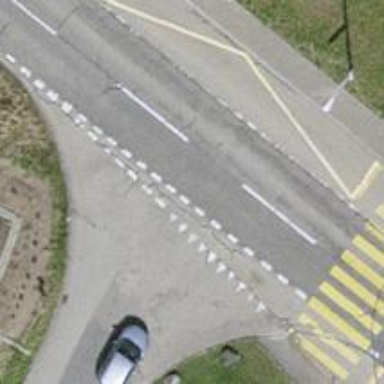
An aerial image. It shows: Road with "give way" sign.